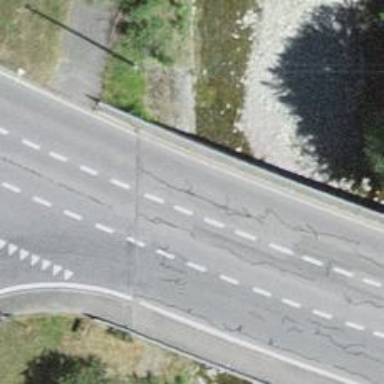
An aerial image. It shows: Secondary road crossing bridge.